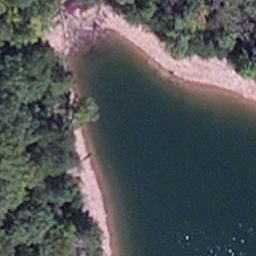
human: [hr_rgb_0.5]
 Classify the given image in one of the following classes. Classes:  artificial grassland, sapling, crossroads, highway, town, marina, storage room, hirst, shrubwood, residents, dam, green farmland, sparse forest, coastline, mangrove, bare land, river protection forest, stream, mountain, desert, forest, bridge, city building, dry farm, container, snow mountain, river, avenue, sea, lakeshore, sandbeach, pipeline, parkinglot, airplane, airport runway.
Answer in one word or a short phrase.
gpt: lakeshore